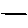
Label: line